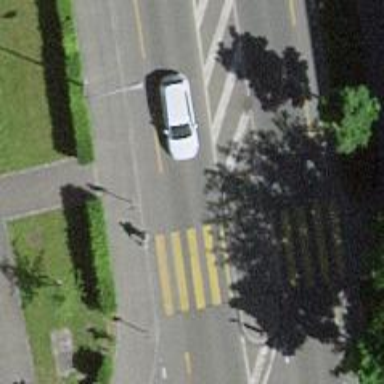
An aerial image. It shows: Primary highway with asphalt surface. It also has lane for cyclists on both sides.